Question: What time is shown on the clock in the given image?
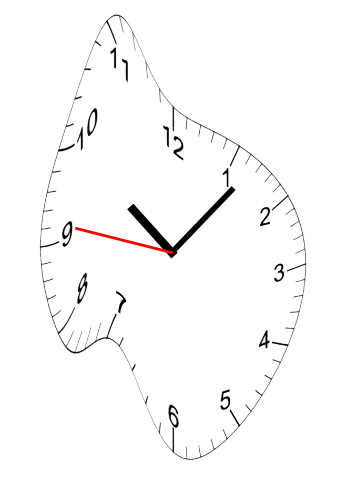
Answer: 10:06:46